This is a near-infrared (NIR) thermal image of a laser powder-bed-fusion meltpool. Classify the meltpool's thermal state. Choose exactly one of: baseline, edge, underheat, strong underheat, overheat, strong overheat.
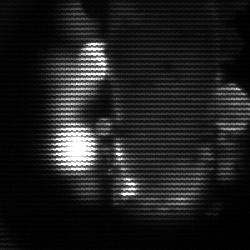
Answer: strong underheat